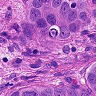
Metastatic tissue present: yes